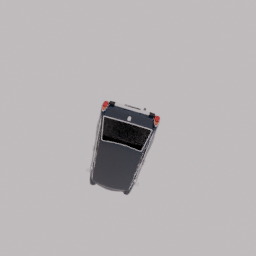
Label: mechanical